Field crop: maize
Growth stage: 2
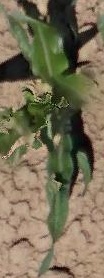
Species: maize